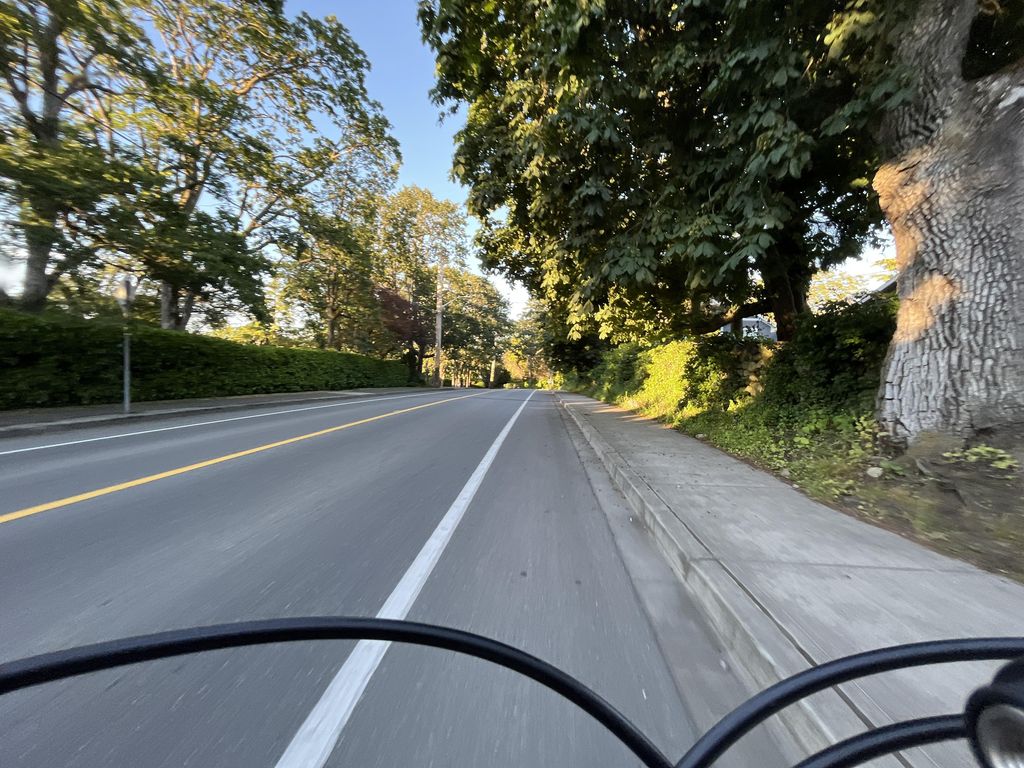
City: victoria